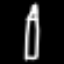
Label: pencil